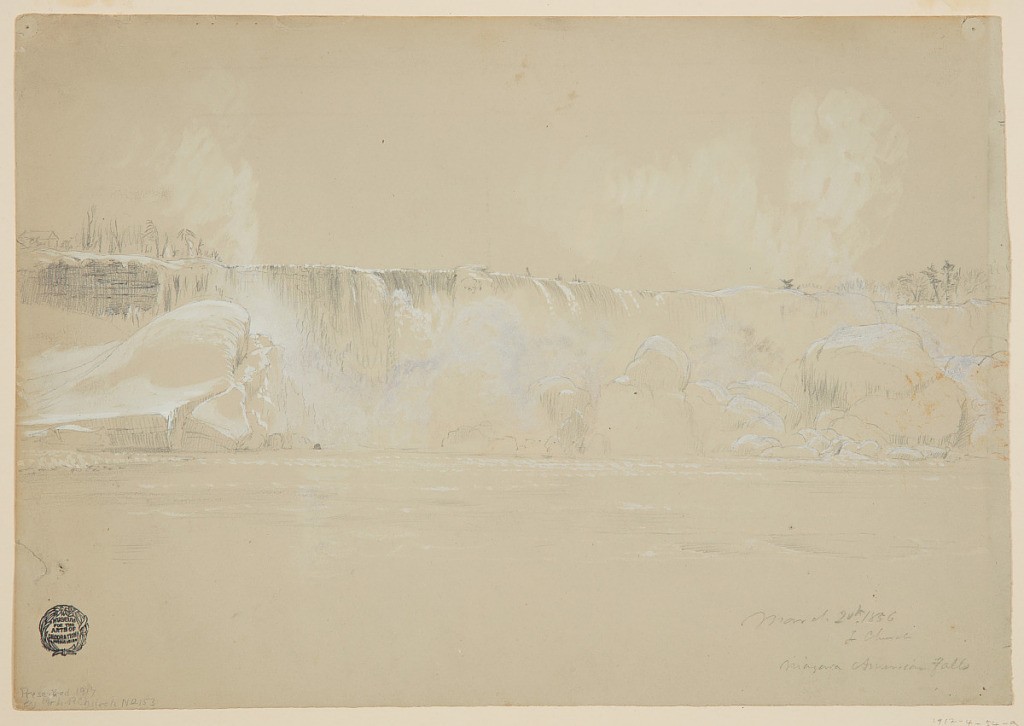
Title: The American Falls in Snow, Niagara Falls, New York
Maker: Frederic Edwin Church, American, 1826–1900
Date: March 20, 1856
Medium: Graphite, brush and white gouache on gray-green wove paper
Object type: Drawing
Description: Landscape sketch showing a view of American Falls from the northwest, on the opposite bank of the Niagara River. The river's swift waters flow from right to left through the foreground. Frontally viewed, the American Falls spans horizontally across the middle distance at it drops ribbons of flowing over its craggy edge. The immense boulders and rocks at its base are covered in snow and ice, highlighted in white gouache. At left and right, cliffs topped with trees hem in the falls. The cliff at right belongs to Goat Island. Throughout the scene, hazy mist is rendered in white gouache.

Verso: Unfinished landscape sketch showing a view of the southern end of the American Falls with the edge of Goat Island at right, which hosts several leafless trees.